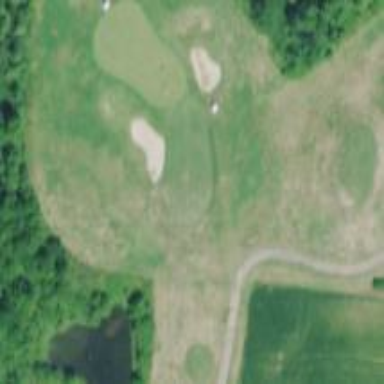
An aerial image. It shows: Grassy area designated as golf fairway.